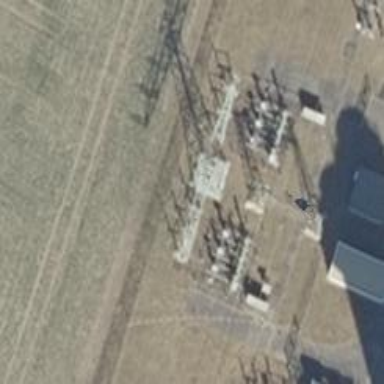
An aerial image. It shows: Three power lines with cables.